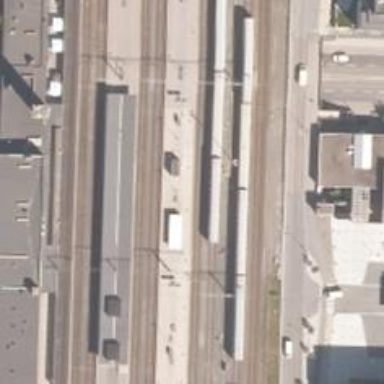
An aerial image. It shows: Platform edge at railway station.